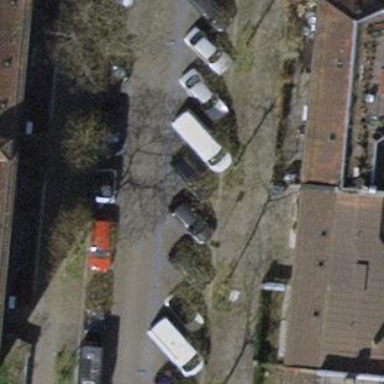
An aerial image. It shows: Parking lane for vehicles.